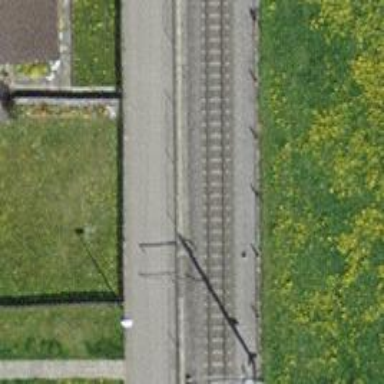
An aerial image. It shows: Narrow-gauge railway track with 1 electrified contact line.